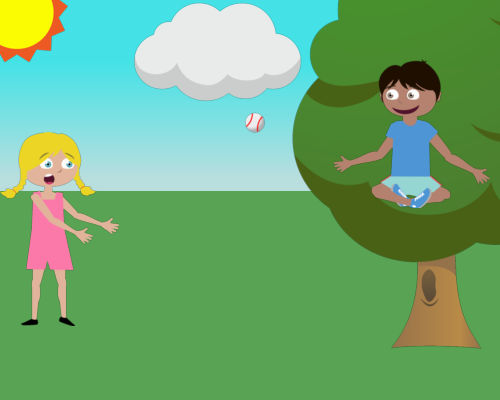
sun medium upper left corner and a big cloud in center sky and a tree medium on the right and a happy boy sits cross legs in middle of tree and just under cloud baseball in the sky and far left a girl under sun hands out facing right mouth open